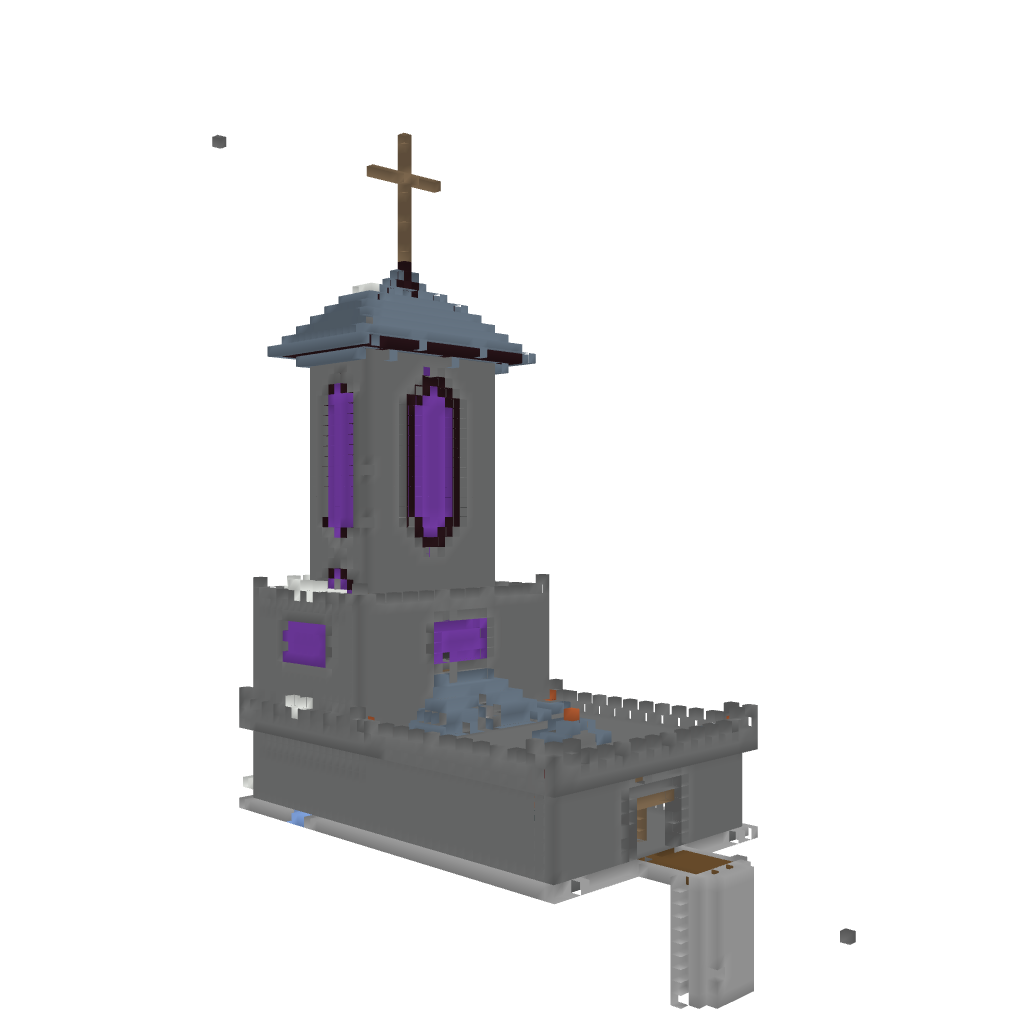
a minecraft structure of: Divine Church in the Sky